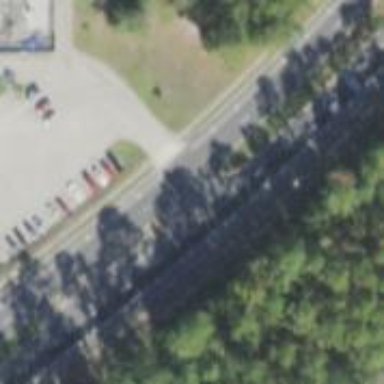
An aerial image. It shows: Asphalt road with primary link designation.